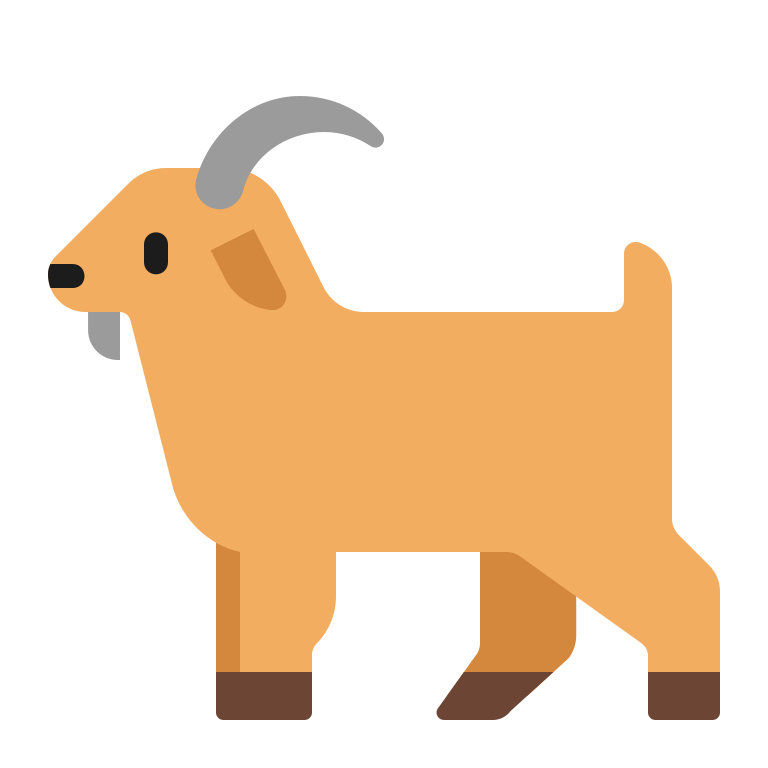
goat flat